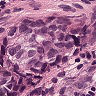
Metastatic tissue present: yes